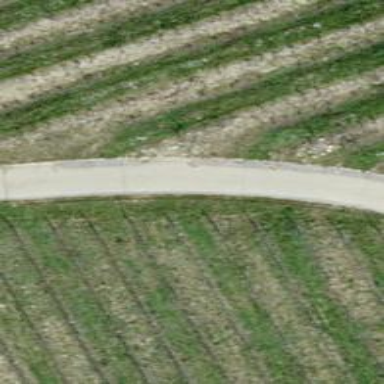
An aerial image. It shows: Track with grade 1 quality.